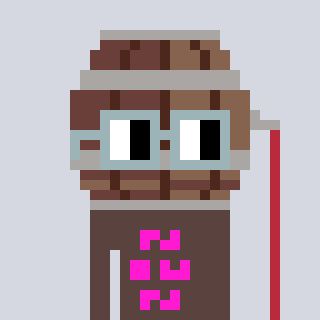
a pixel art character with square dark gray glasses, a wine barrel-shaped head and a darkbrown-colored body on a cool background